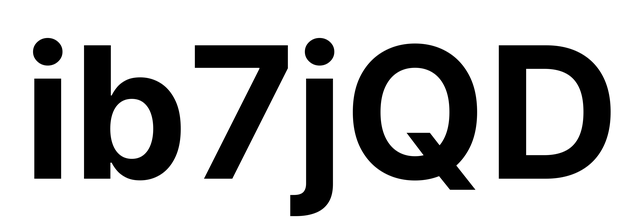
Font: Inter_Bold